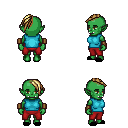
a pixel art fantasy rpg character, female body template, orc, green skin, teal sleeveless shirt, red pants, blonde long mohawk hairstyle, leather bracers, black slippers, four views (front, back, left, right), 2x2 character sprite sheet, small pixel art, hard edges, no anti-aliasing